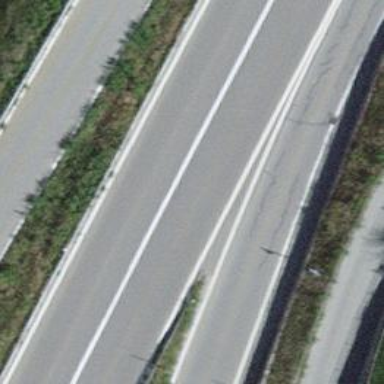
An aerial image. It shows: Asphalt trunk highway designated as motorroad.